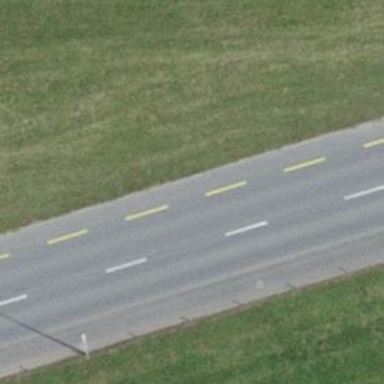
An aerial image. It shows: Secondary road with asphalt surface and dedicated cycle lane.